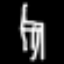
Label: chair